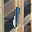
Label: 1